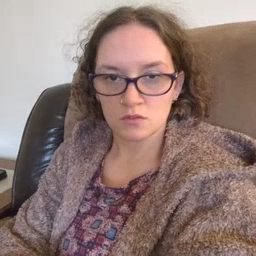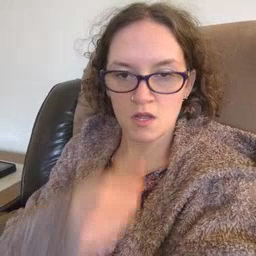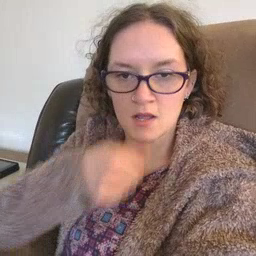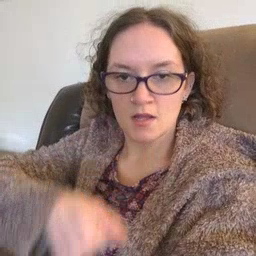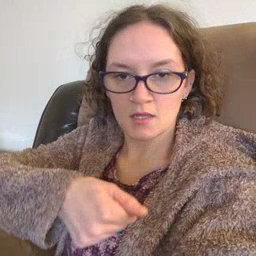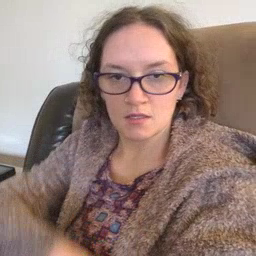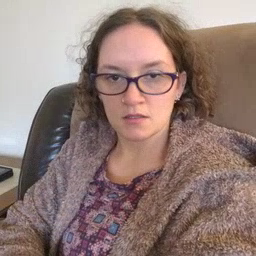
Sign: hide